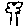
Label: tree